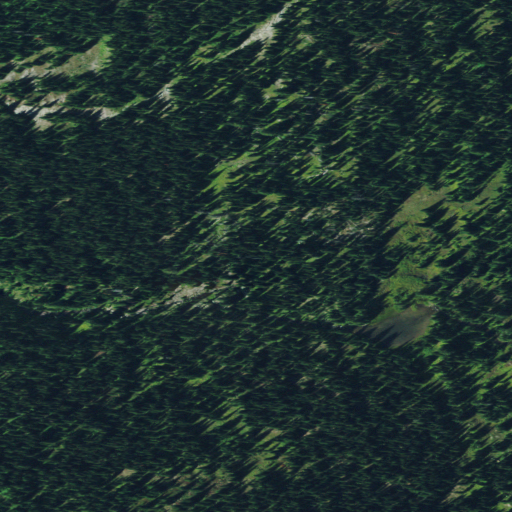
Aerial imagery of plain(s) in Montana named Granite Park containing evergreen forest and mixed forest